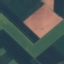
Land use / land cover: AnnualCrop